Field crop: tomato
Growth stage: 1
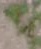
Species: portulaca